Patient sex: M
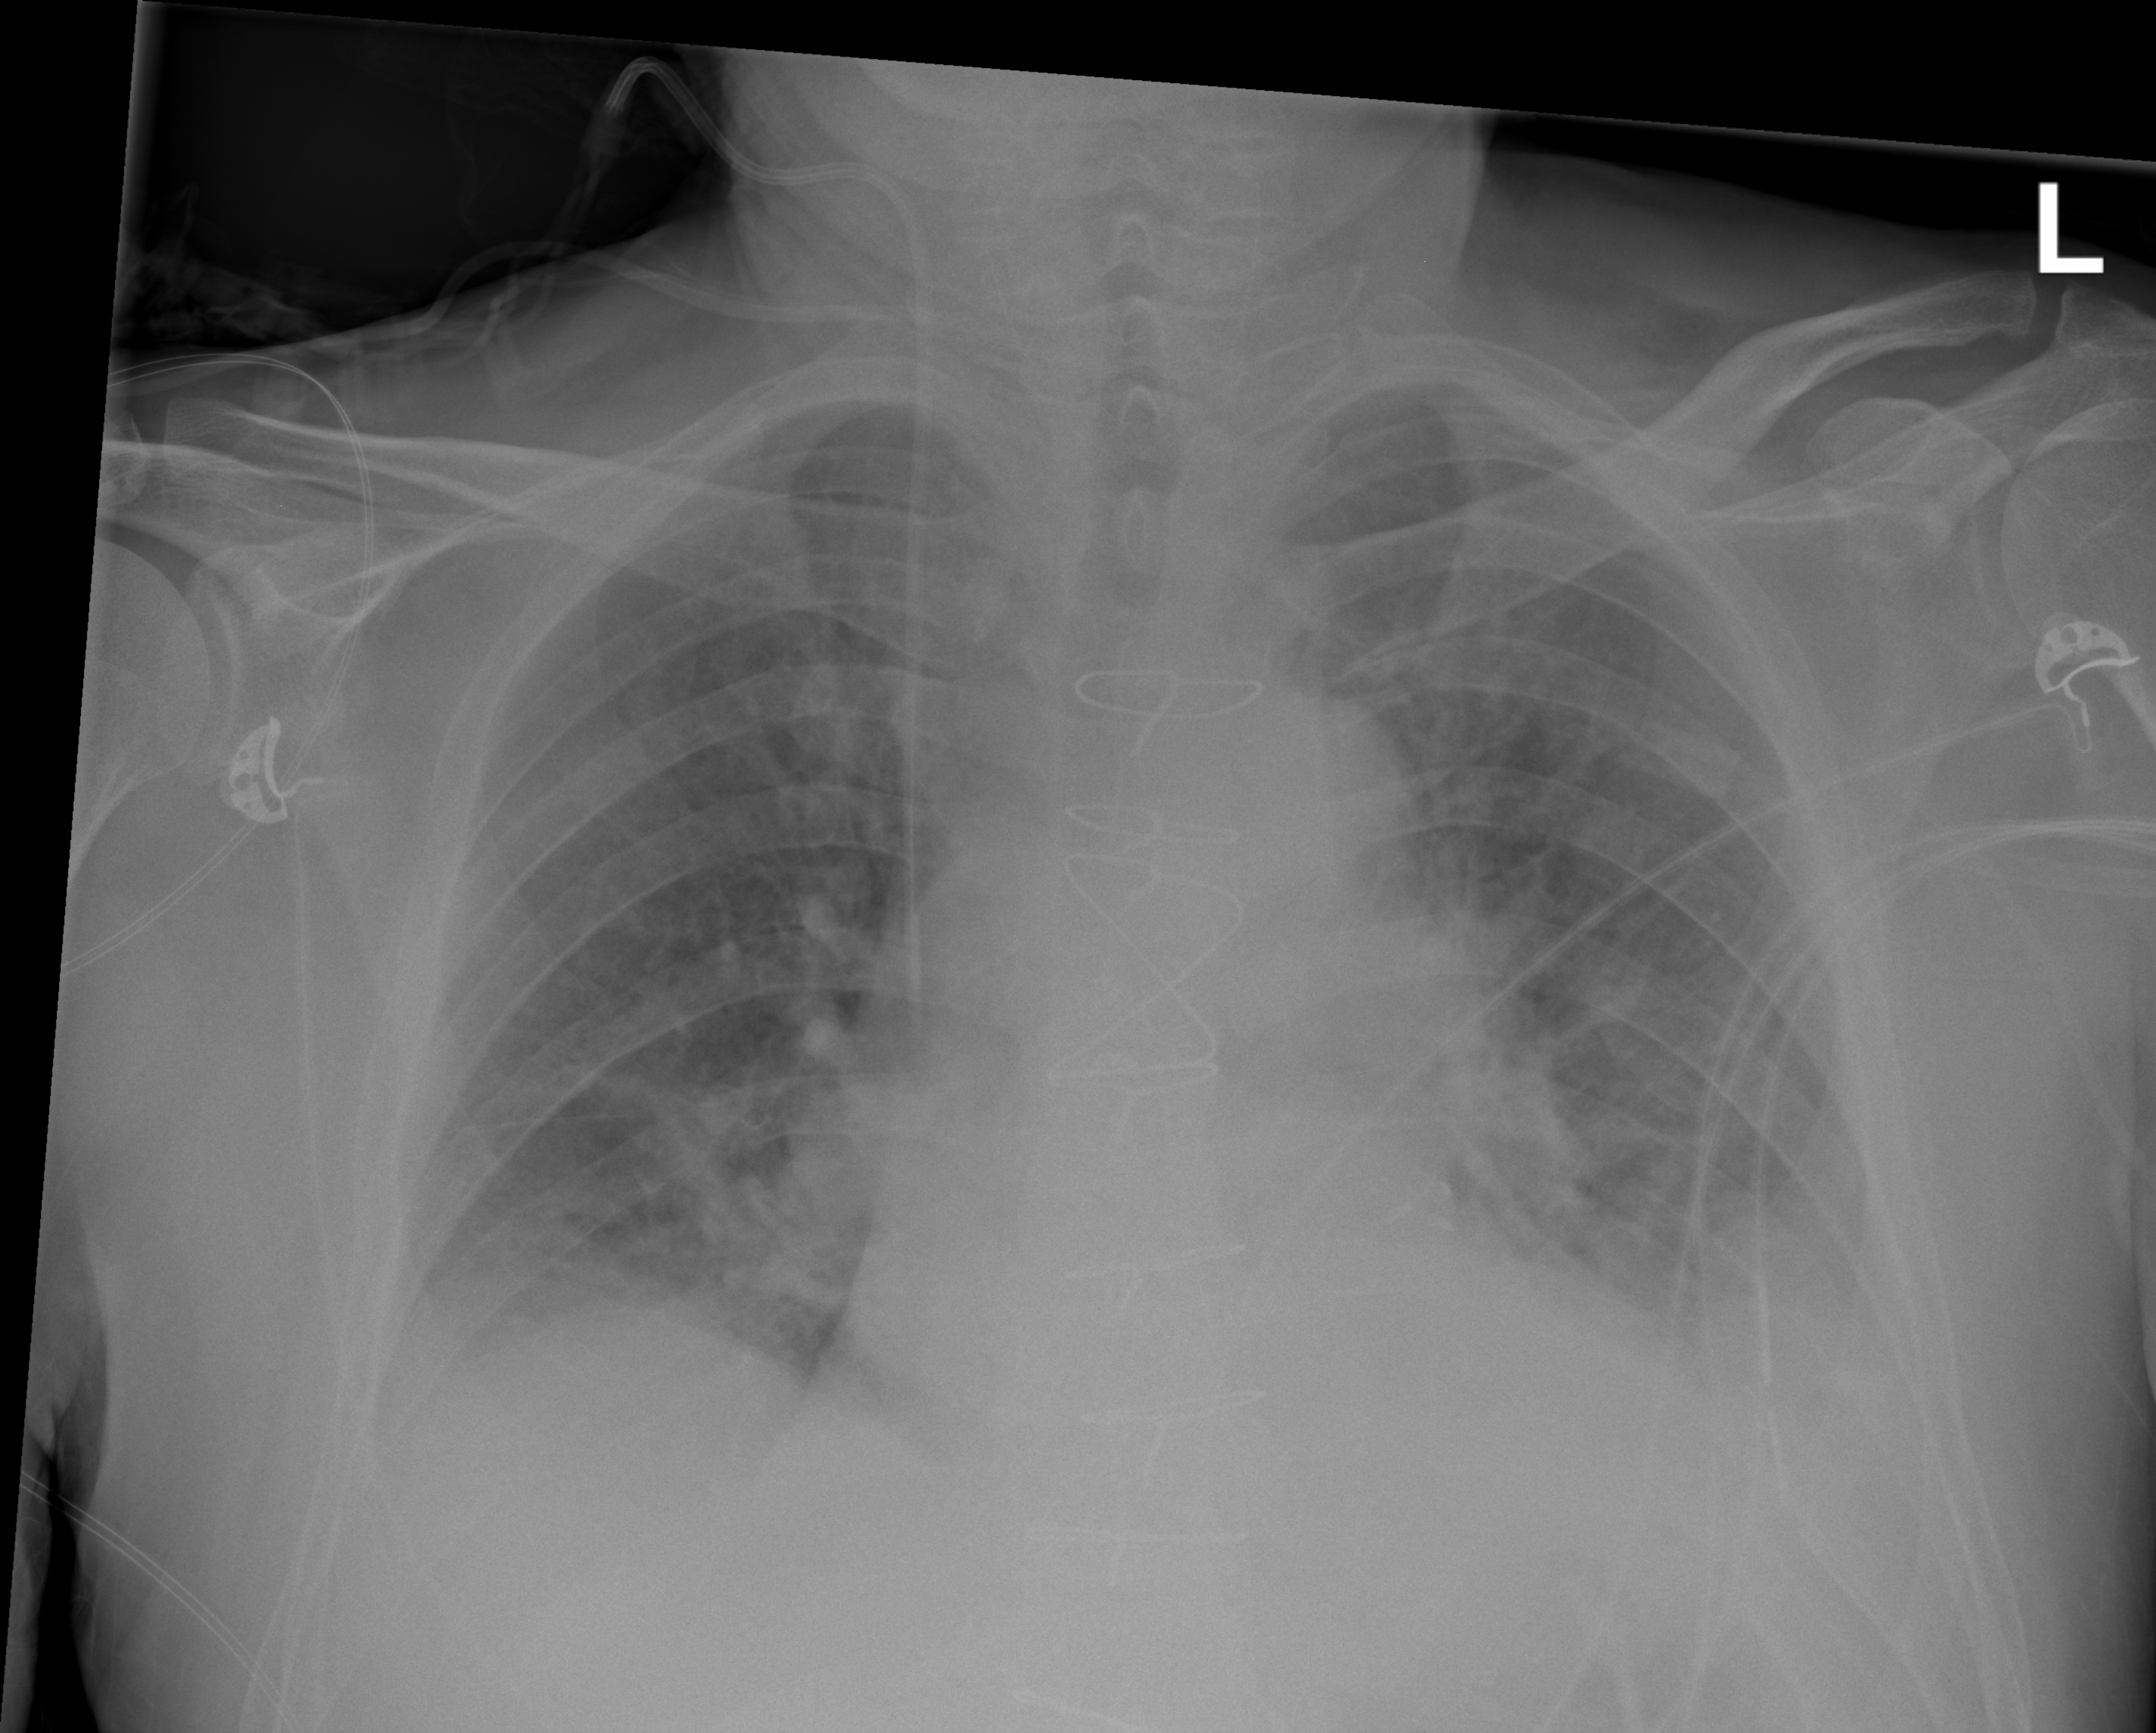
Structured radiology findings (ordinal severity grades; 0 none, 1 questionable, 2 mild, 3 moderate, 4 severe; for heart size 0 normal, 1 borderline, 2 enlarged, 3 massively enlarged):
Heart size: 0
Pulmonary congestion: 2
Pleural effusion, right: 2
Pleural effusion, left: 2
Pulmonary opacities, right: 2
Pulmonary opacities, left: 2
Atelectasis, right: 2
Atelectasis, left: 2